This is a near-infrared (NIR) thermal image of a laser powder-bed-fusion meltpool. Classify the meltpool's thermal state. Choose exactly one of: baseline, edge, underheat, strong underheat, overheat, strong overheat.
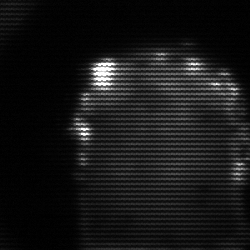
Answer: baseline